This plot shows a bearing's acceleration signal over time (raw waveform). Determine the bearing's health state. Answer with exactly one of: normal, inner_race, outer_race, ball.
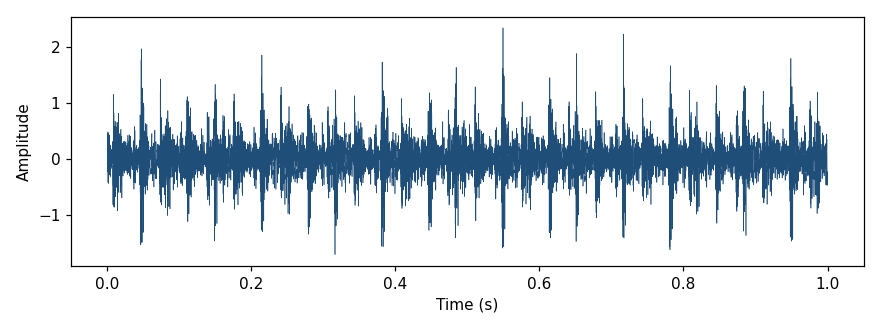
Answer: outer_race